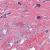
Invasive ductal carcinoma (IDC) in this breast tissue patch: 1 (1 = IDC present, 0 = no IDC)